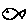
Label: fish